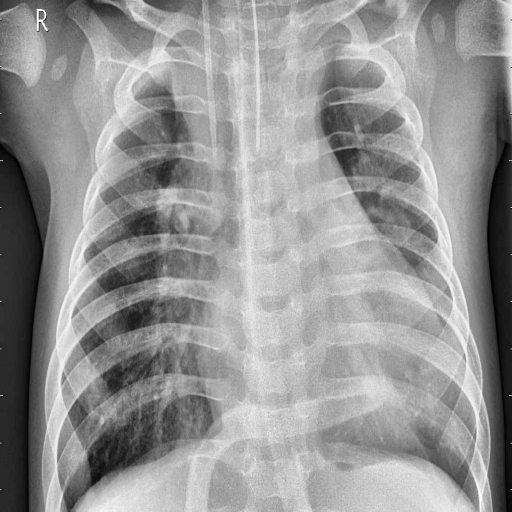
Finding: PNEUMONIA